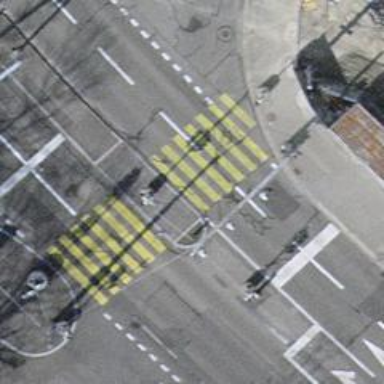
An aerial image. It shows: Kerb serving as barrier.